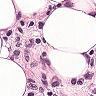
Metastatic tissue present: yes